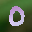
Label: 0